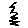
Label: zigzag